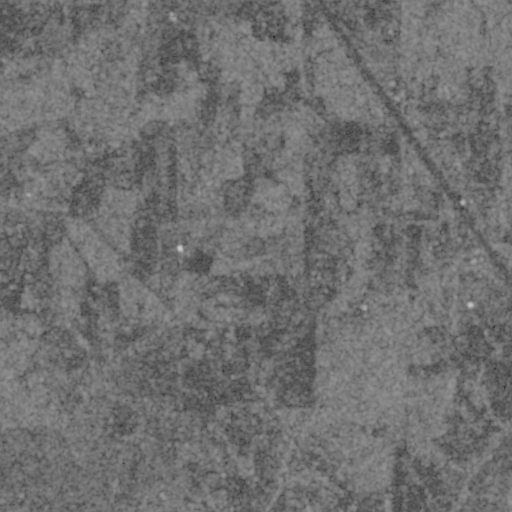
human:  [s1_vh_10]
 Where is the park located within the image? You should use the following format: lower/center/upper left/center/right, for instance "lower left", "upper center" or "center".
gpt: The park is located in the center right of the image.
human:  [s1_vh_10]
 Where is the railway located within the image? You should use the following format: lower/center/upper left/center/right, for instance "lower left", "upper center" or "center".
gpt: The railway is located in the upper right of the image.
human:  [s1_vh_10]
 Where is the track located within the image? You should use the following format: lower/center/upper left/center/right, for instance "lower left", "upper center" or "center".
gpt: There is no track in the image.

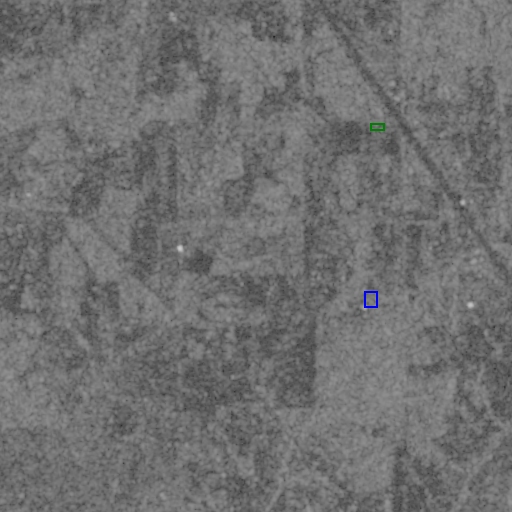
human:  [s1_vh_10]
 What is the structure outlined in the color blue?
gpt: The structure outlined in blue is a park.
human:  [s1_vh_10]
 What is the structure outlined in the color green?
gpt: The structure outlined in green is a building.
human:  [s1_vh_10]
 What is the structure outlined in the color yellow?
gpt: There is no yellow outline.